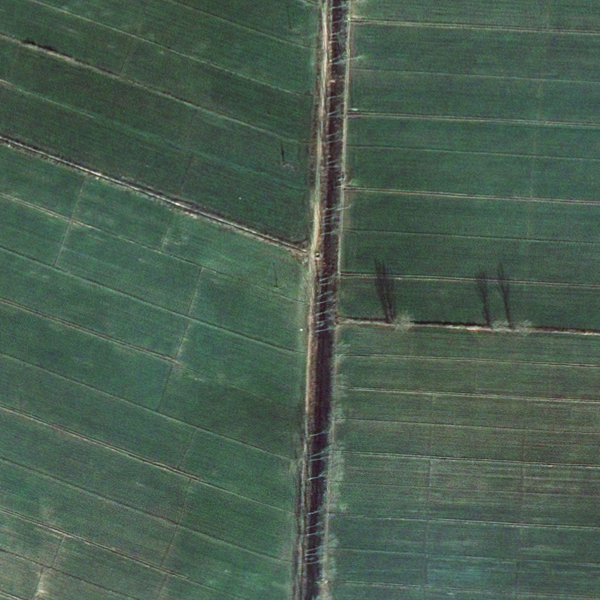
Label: Farmland